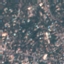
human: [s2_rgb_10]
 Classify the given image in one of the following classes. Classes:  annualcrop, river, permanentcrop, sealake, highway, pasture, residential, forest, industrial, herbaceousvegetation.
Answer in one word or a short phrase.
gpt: Residential